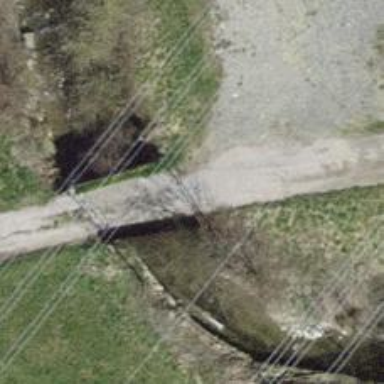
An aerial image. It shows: Concrete track on bridge with grade 2 track type.